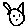
Label: cat